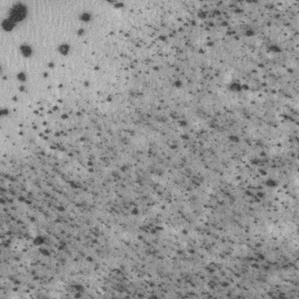
Label: frost